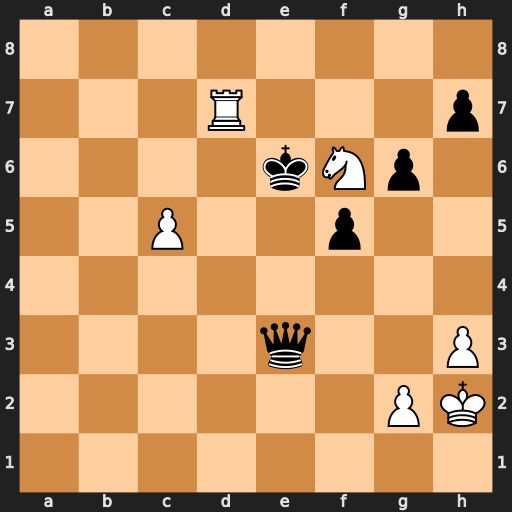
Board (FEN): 8/3R3p/4kNp1/2P2p2/8/4q2P/6PK/8
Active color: w
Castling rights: -
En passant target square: -
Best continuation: Re7+ Kxe7 Nd5+ Ke6 Nxe3